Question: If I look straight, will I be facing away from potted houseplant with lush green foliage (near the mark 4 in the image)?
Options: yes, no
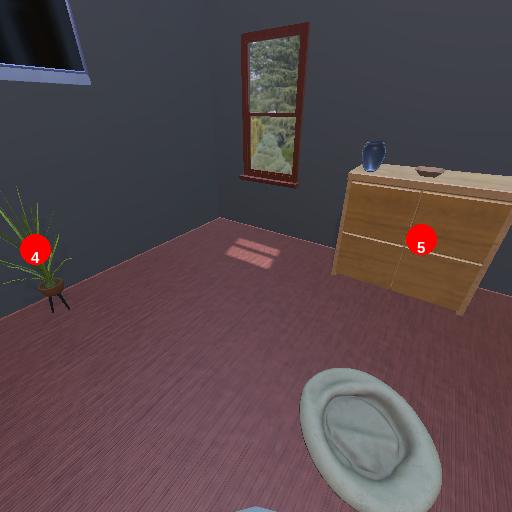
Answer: yes